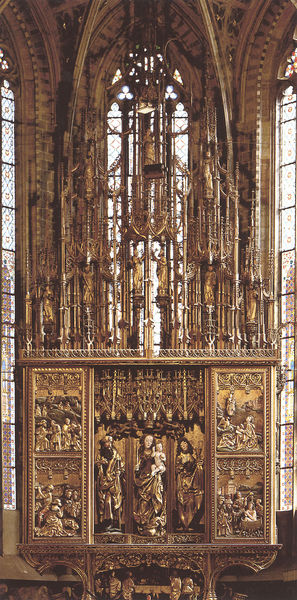
Titel: Leutschau (Levoca), Kirche St. Jakob, Hochaltar
Künstler: Meister Paul von Leutschau
Standort: Letschau (Levoca), St. Jakob (EU - Slowakei)
Schlagwörter: fenster, bild, gold, kind, gotik, engel, relief, kraft, ornamente, kupfer, altar, hochaltar, schnitzerei, spitzbogen, jesus, könige, heilige, maria, madonna, maßwerk, köln, fiale, tafeln, stoss, hochgotik, riemenschneider, drei könige, schitzwerk